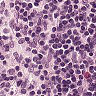
Metastatic tissue present: no